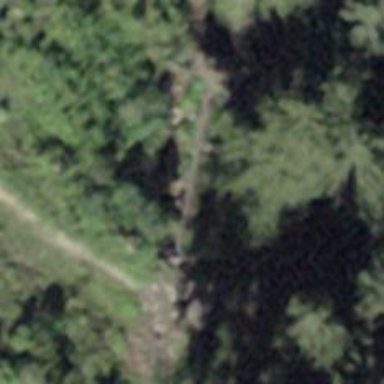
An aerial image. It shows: Culvert tunnel.